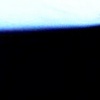
Label: space